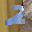
Label: 2